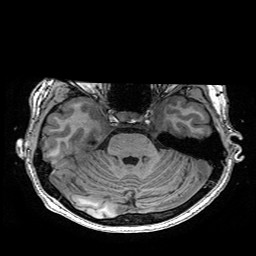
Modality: T1w
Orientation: coronal
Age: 37
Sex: female
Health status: healthy